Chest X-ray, PA view. Patient: 27 years old, sex M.
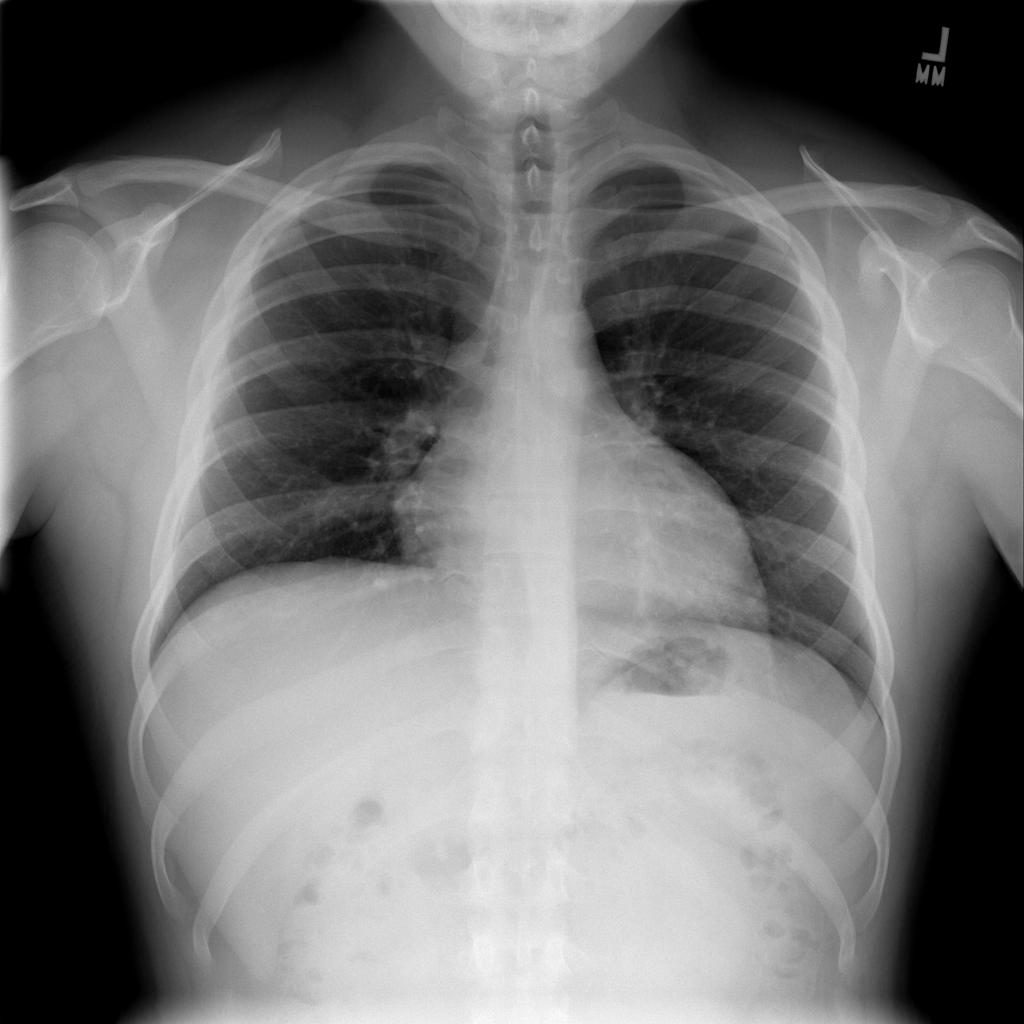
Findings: No Finding